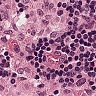
Metastatic tissue present: no